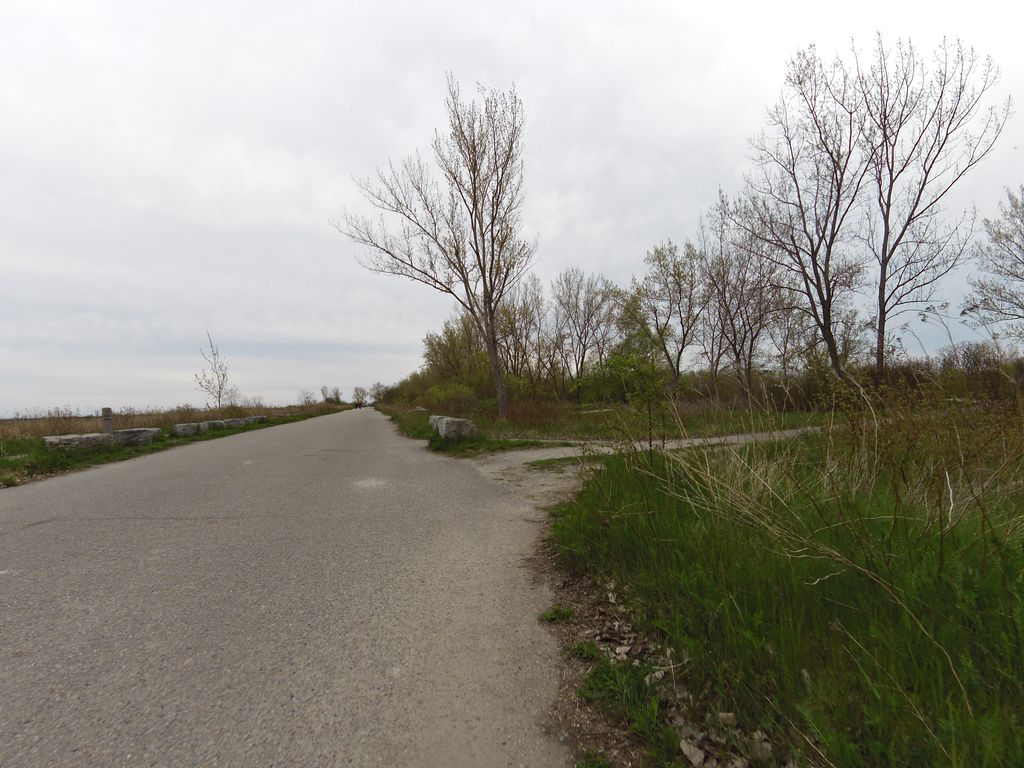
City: toronto